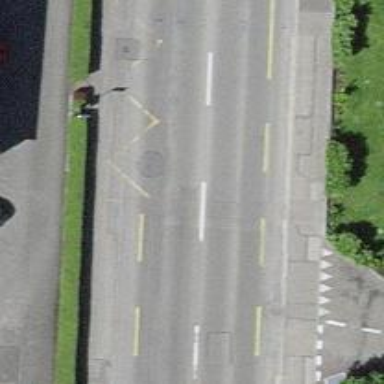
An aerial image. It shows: Bus stop with platform for public transport.